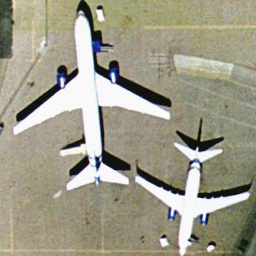
Label: airplane